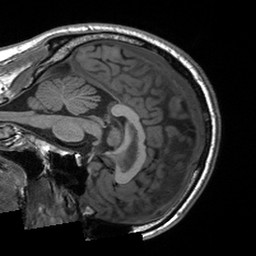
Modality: T1w
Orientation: sagittal
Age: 47
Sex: male
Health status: healthy
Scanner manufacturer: siemens
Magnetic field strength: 3 T
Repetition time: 2 s
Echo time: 0.00203 s